Question: when you click on hamburger on mobile view, dropdown menu appears. But i can't find it using Chrome DevTools.
Could you help me to find it?
The website -> <URL>

But where it is located within code?
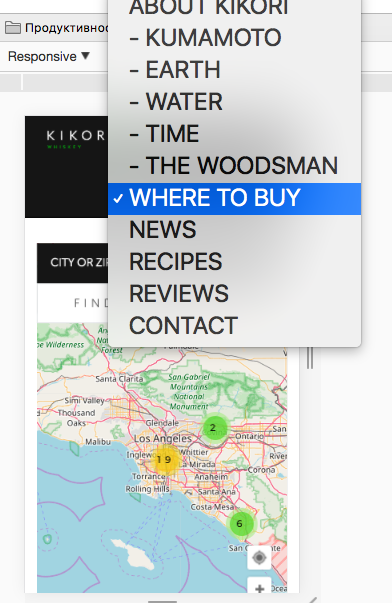
Answer: '''
<select class="selectnav" id="selectnav1"><option value="http://dig.katherineblumkin.com/#about-kikori">About Kikori</option><option value="http://dig.katherineblumkin.com/#kumamoto">- KUMAMOTO</option><option value="http://dig.katherineblumkin.com/#earth">- EARTH</option><option value="http://dig.katherineblumkin.com/#water">- WATER</option><option value="http://dig.katherineblumkin.com/#time">- TIME</option><option value="http://dig.katherineblumkin.com/#the-woodsman">- THE WOODSMAN</option><option value="http://dig.katherineblumkin.com/store-locator/">Where to buy</option><option value="http://dig.katherineblumkin.com/news-reviews/" selected="">News</option><option value="http://dig.katherineblumkin.com/recipes/">Recipes</option><option value="http://dig.katherineblumkin.com/tag/kikori-whiskey-review/">Reviews</option><option value="http://dig.katherineblumkin.com/contact/">Contact</option></select>
'''
<URL>